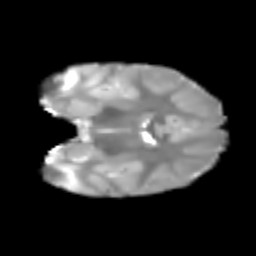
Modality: T2w
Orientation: coronal
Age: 6
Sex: female
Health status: healthy